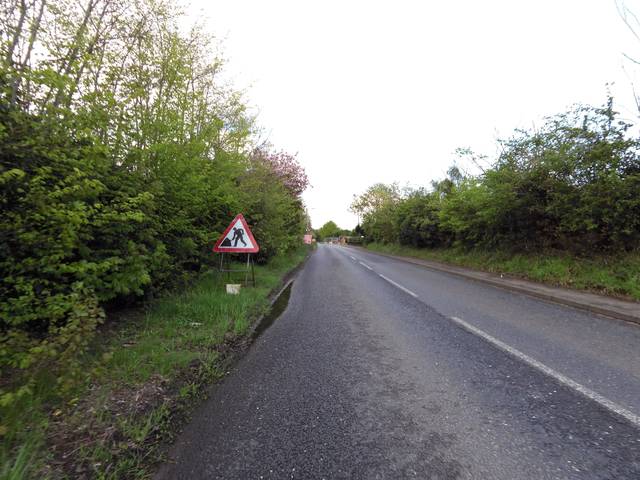
Region: United Kingdom
Coordinates: 52.067, 1.214